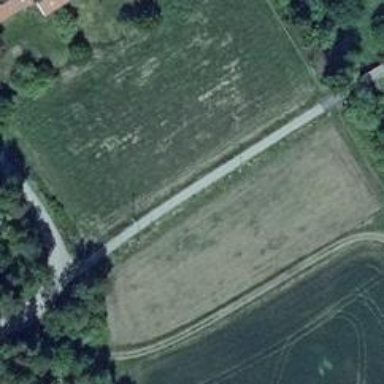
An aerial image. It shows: Asphalt cycleway.